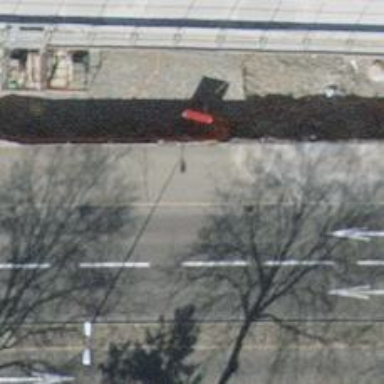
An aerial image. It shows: Secondary road with asphalt surface.